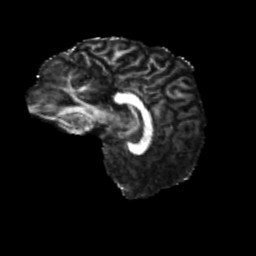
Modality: FA
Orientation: sagittal
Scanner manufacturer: siemens
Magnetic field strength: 3 T
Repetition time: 4 s
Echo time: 0.0594 s